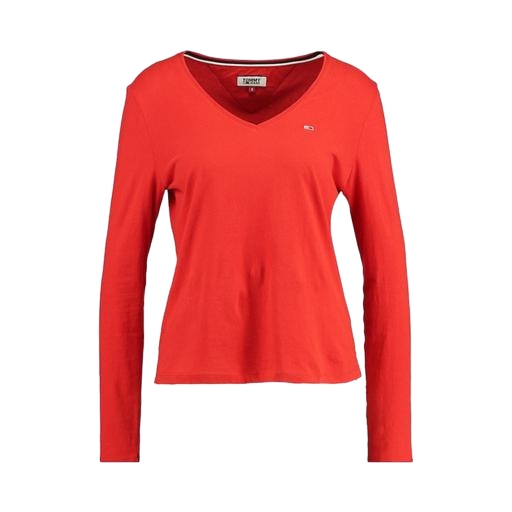
red long-sleeve t-shirt, longsleeve t-shirt, red long sleeve t-shirt, white background